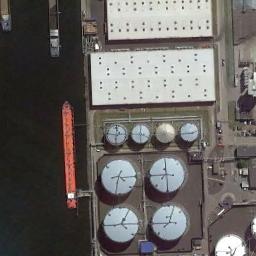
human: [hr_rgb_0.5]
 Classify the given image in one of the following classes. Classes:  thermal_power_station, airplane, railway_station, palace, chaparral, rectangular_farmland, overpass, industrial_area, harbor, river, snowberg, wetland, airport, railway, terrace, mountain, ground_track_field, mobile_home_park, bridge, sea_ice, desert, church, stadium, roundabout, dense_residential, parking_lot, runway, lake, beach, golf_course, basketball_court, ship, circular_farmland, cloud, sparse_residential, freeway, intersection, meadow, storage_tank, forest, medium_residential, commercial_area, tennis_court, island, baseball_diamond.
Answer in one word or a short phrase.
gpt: storage_tank